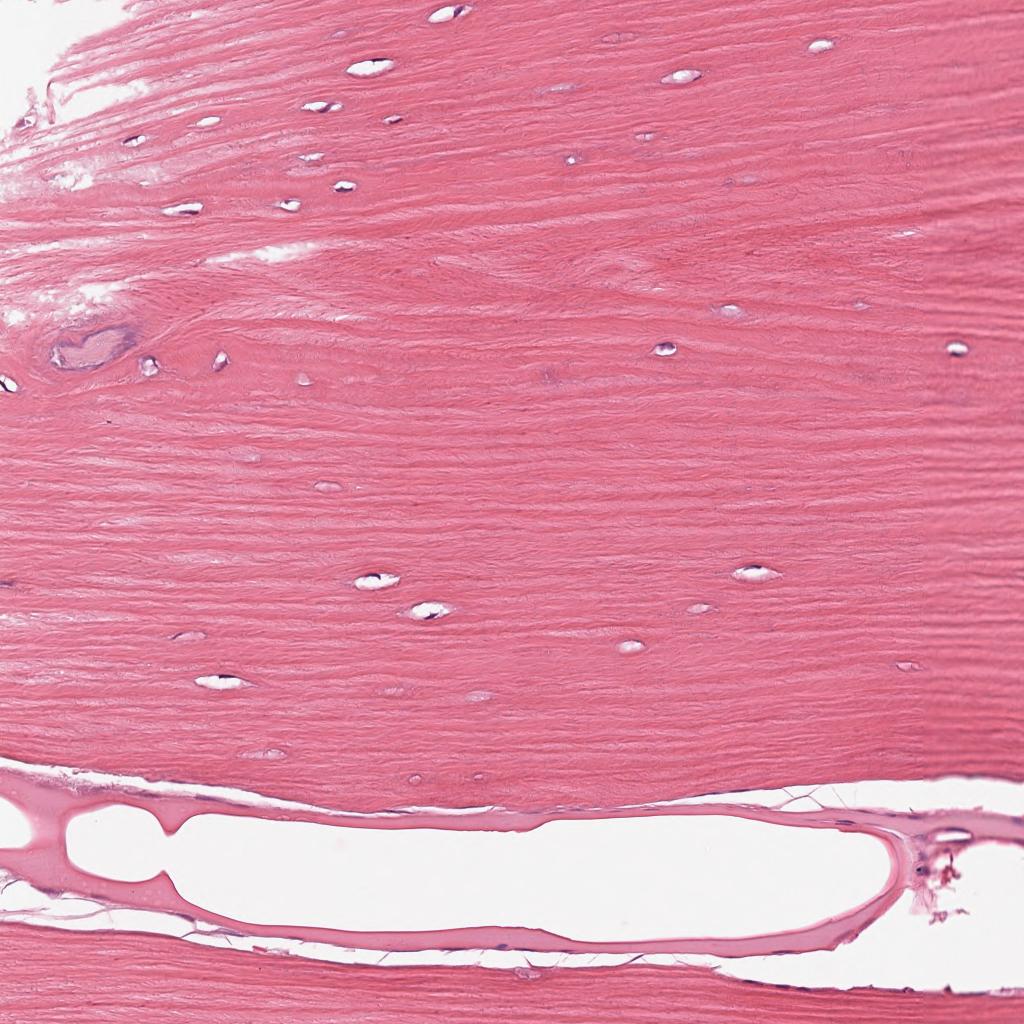
Label: Non-Tumor